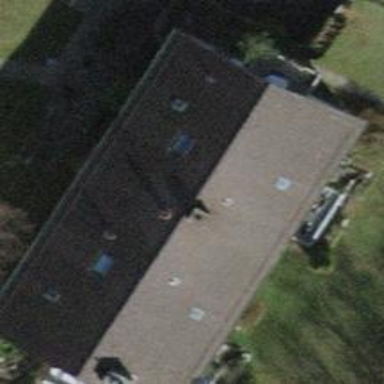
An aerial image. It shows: Building with pitched roof.